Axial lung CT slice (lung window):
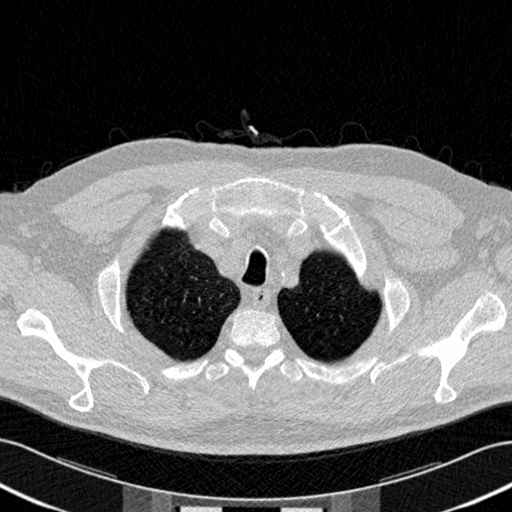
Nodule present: no